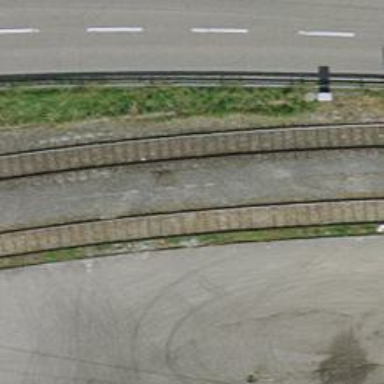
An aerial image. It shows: Railway yard with one track in service.